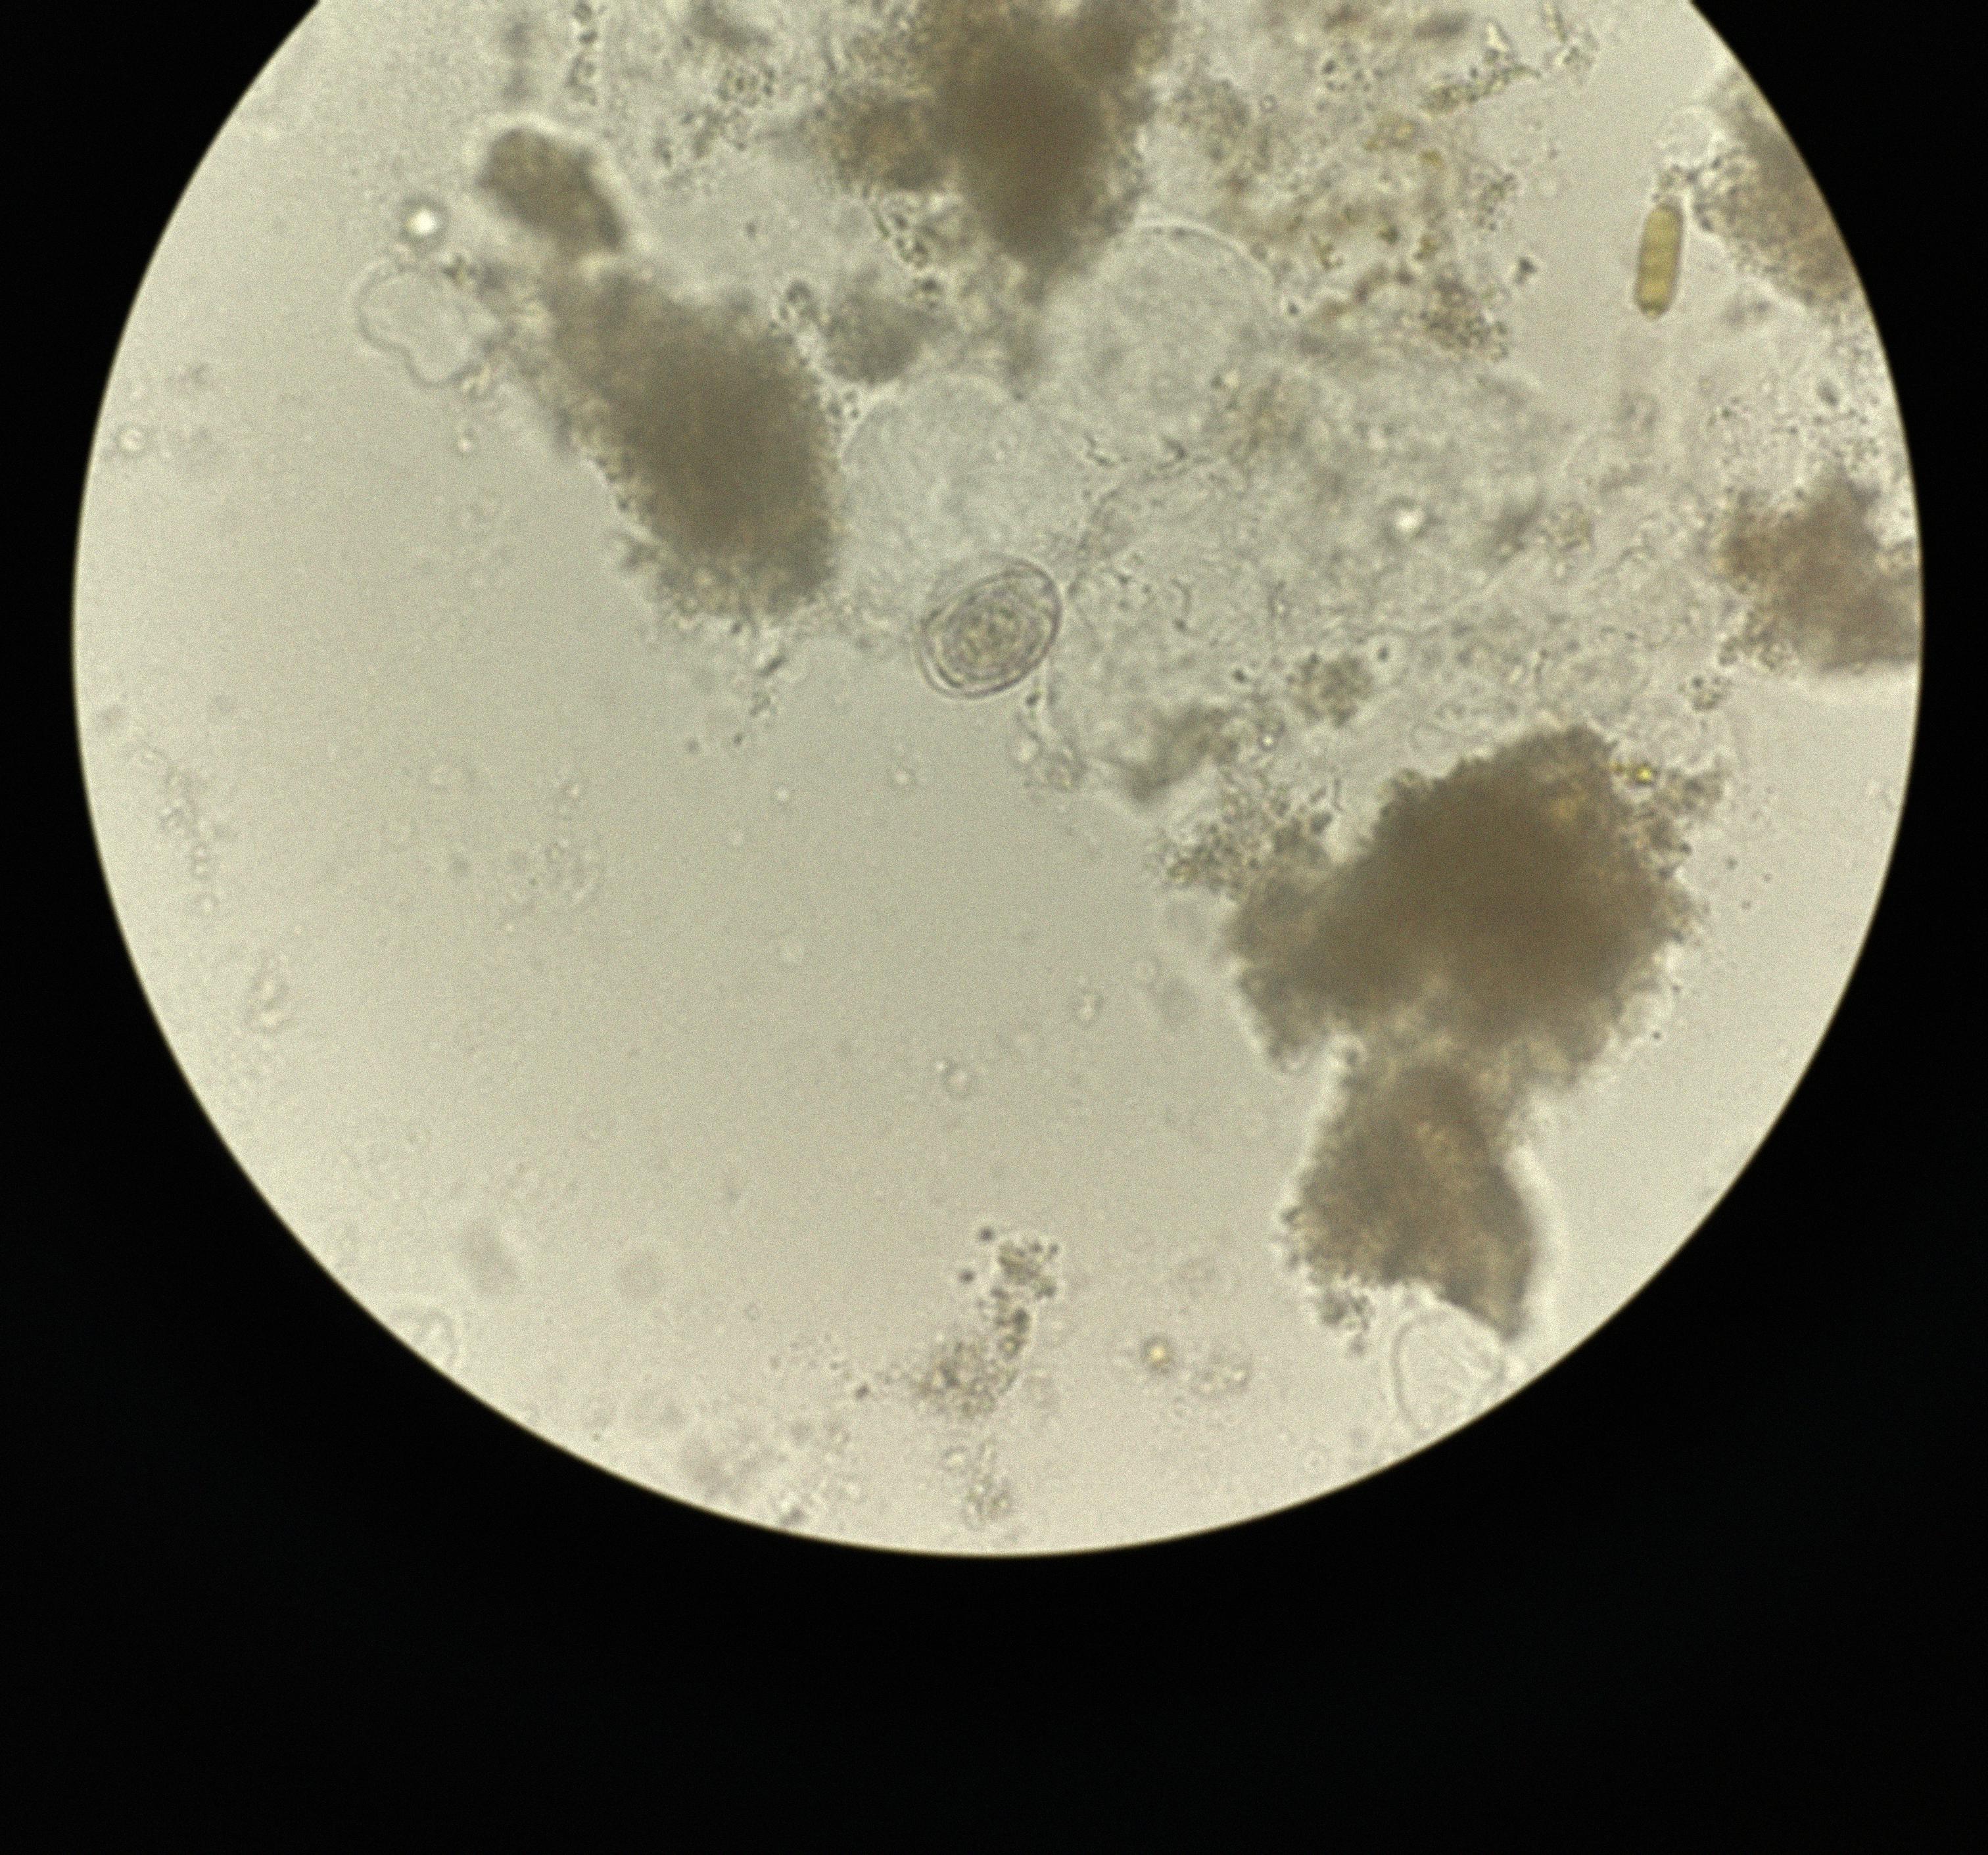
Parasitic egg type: Hymenolepis nana